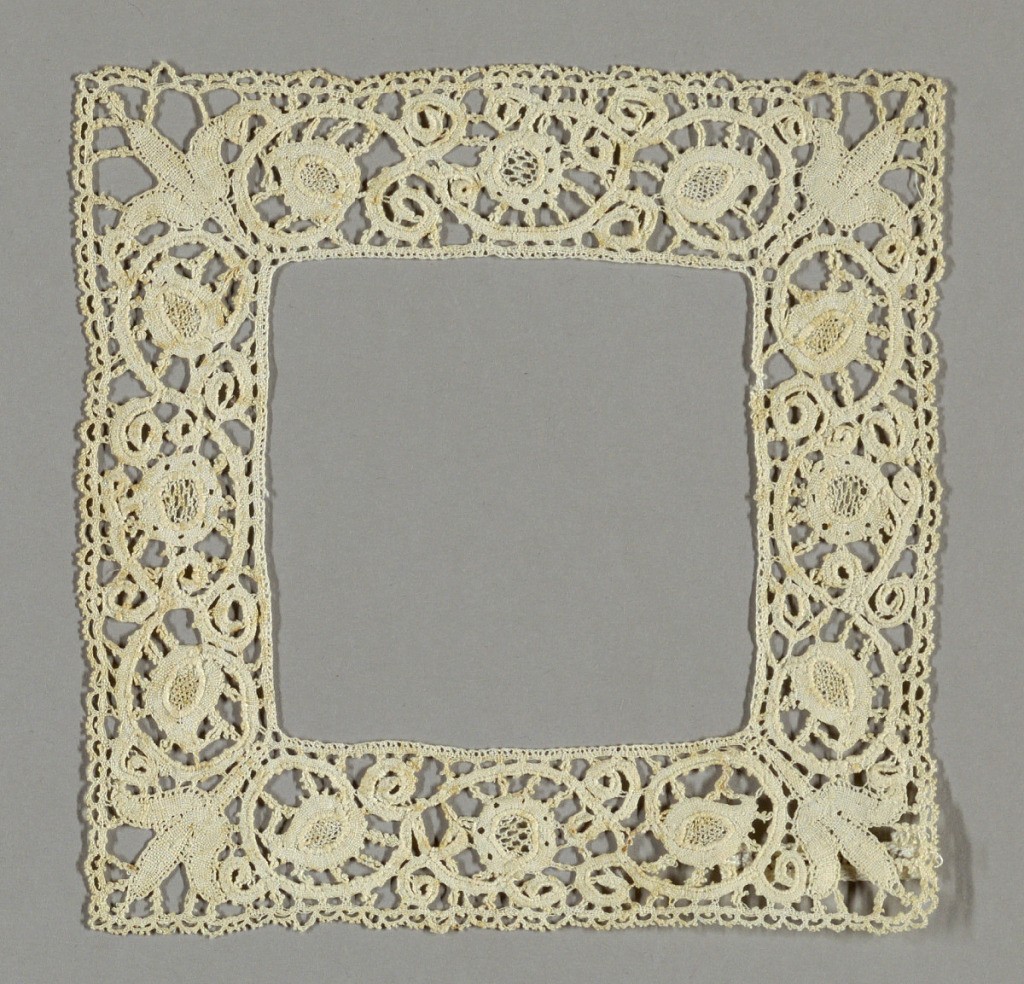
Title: Border of a chalice cover
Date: late 17th–early 18th century
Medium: linen Technique: bobbin made continuous tape with bars added
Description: Border of a chalice cover with a pattern of floral scroll work connected by bars.